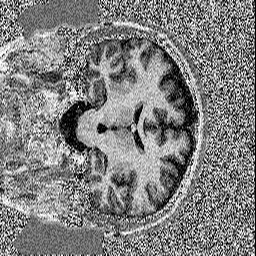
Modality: UNIT1
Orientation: coronal
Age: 41
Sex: male
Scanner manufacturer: siemens
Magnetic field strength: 3 T
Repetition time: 5 s
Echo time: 0.00298 s